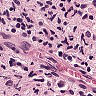
Metastatic tissue present: yes